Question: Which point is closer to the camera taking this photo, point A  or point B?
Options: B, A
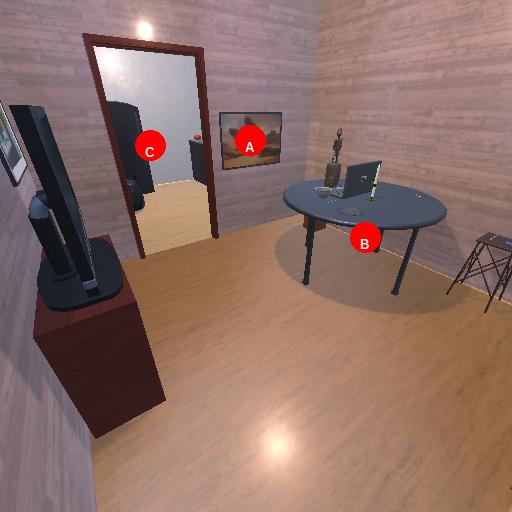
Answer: B